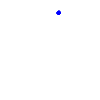
Particle: pion